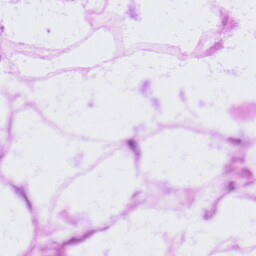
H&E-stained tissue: LymphNode